Question: I'm using JQuery UI Dialog. In this form, I validate something.I call this function;
'''
MessageBox('this is message', 'Error', OpenDialog());
'''
In Chrome, Firefox,IE8,IE9; It works correctly but in IE7, only dialog's header shows like this. When I click 'Okey' button, It only shows header

How to solve this?
MessageBox function
'''
function MessageBox(text, title,Func) {
var dv = document.createElement('div');
$(function () {
dv.id = 'Dialog';
dv.innerHTML = '<table style="font-family:Calibri;"><tr><td>' + text + '</td></tr></table>';
document.forms[0].appendChild(dv);
var dlg = $('#Dialog').dialog({
autoOpen: false,
width: 400,
title: title,
modal: true,
resizable: false,
buttons: [
{
text: "Okey",
width: 80,
click: function () {
DialogClose_('Dialog');
}
}],
open: function () {
$('.ui-dialog-buttonpane').find('button:contains("Okey")').addClass('ButtonDefault');
},
close: Func,
beforeClose: function () {
var dv2 = document.getElementById("Dialog");
dv2.parentNode.removeChild(dv2);
}
});
dlg.parent().appendTo(jQuery('form:first'));
$('#Dialog').dialog("option", "minWidth", 400);
$('#Dialog').dialog('option', 'position', 'center');
$('#Dialog').dialog('open');
});
return;
'''
}
OpenDialog function like this;
'''
function OpenDialog() {
$(document).ready(function () {
$("#dialog").dialog("open");
});
}
'''
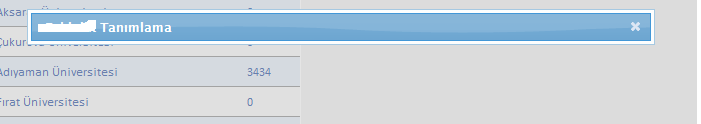
Answer: Having a look around there seems to be quite a few issues with the height on dialog boxes in IE7.
You could try specifying a height, but that would take away the nice auto-height feature you get.
Alternatively you could just set the height of the browser just after where you set the "dlg" variable is IE7:
'''
if ($.browser.msie && parseInt($.browser.version, 10) == 7) {
$('#Dialog').dialog("option", "height", 100);
}
'''
You can replace the "100" with what you think. If you have a container element in your dialog box you can always use that to set the height, eg:
'''
$("#container").height();
'''
There is also more suggestions on <URL>.
Hope that helps.